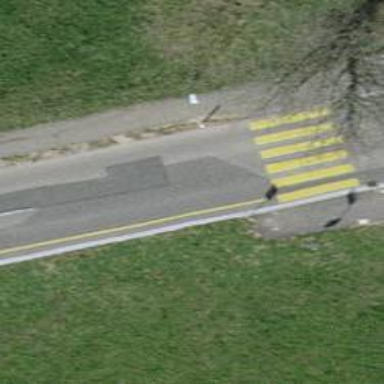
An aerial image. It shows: Public transport stop position.